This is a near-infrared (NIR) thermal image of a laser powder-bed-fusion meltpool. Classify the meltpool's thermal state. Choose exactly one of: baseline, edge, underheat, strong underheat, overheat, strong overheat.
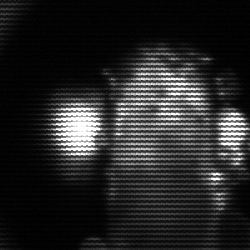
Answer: strong underheat